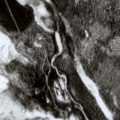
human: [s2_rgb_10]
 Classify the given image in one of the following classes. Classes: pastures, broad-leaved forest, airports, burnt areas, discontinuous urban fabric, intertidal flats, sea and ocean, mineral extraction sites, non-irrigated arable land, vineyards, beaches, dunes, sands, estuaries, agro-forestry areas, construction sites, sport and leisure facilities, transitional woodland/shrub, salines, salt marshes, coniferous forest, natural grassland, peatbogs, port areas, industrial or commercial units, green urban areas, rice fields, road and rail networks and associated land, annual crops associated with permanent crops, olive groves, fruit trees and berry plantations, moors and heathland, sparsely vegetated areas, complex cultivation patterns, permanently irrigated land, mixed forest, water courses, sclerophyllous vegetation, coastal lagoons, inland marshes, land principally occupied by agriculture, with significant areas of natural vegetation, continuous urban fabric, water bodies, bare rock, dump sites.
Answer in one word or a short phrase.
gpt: coniferous forest, peatbogs